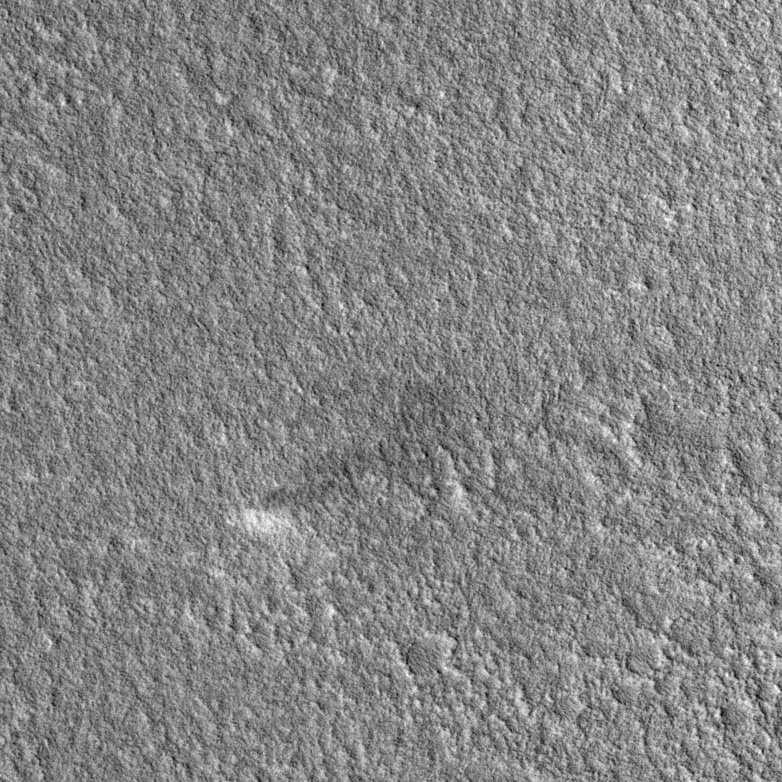
Label: dustdevil